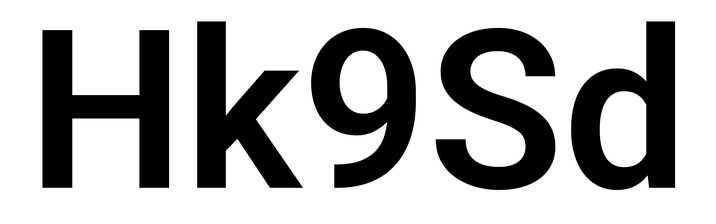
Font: Roboto_SemiBold